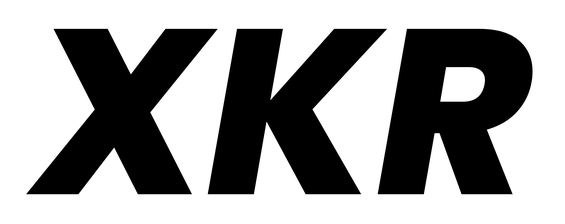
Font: Poppins-ExtraBoldItalic